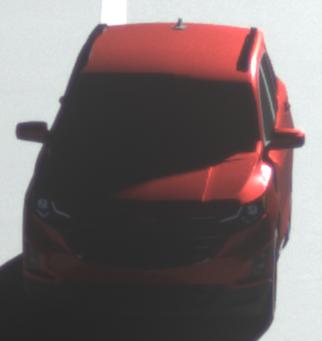
Make: Chevrolet
Model: Equinox
Detailed model: Gen. 2
Model produced from: 2015
Model produced until: 2017
Doors: 5
Color: red
Road condition: dry road
Daytime: morning or afternoon
Contrast: high contrast